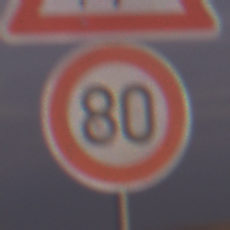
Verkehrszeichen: Geschwindigkeit80
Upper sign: KinderRechts
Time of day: SunriseSunset
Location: Outdoor (Nature)
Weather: PartlyCloudy
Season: NotSpecified
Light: Natural